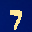
Label: 7